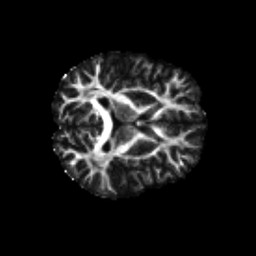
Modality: FA
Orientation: axial
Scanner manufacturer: siemens
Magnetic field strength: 3 T
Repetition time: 4.16 s
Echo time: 0.0806 s